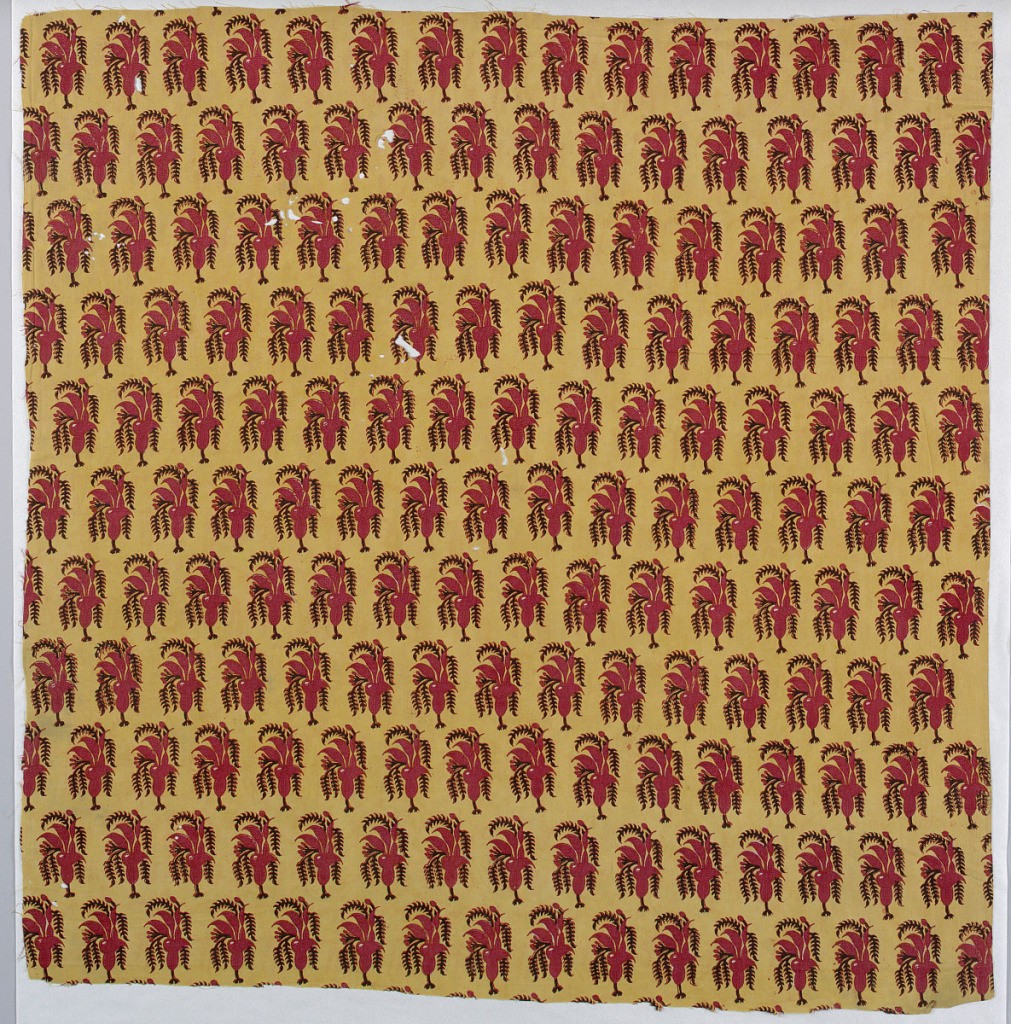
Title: Fragment
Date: late 18th–early 19th century
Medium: cotton Technique: block-printed on plain weave
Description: Fragment of cotton block- printed in shades of red on light brown ground, showing all-over pattern of stylized iris blossoms.